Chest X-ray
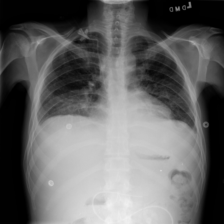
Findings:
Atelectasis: negative
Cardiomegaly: negative
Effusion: positive
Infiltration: negative
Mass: negative
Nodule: negative
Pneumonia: negative
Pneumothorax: negative
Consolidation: negative
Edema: negative
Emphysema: negative
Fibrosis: negative
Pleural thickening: positive
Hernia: negative